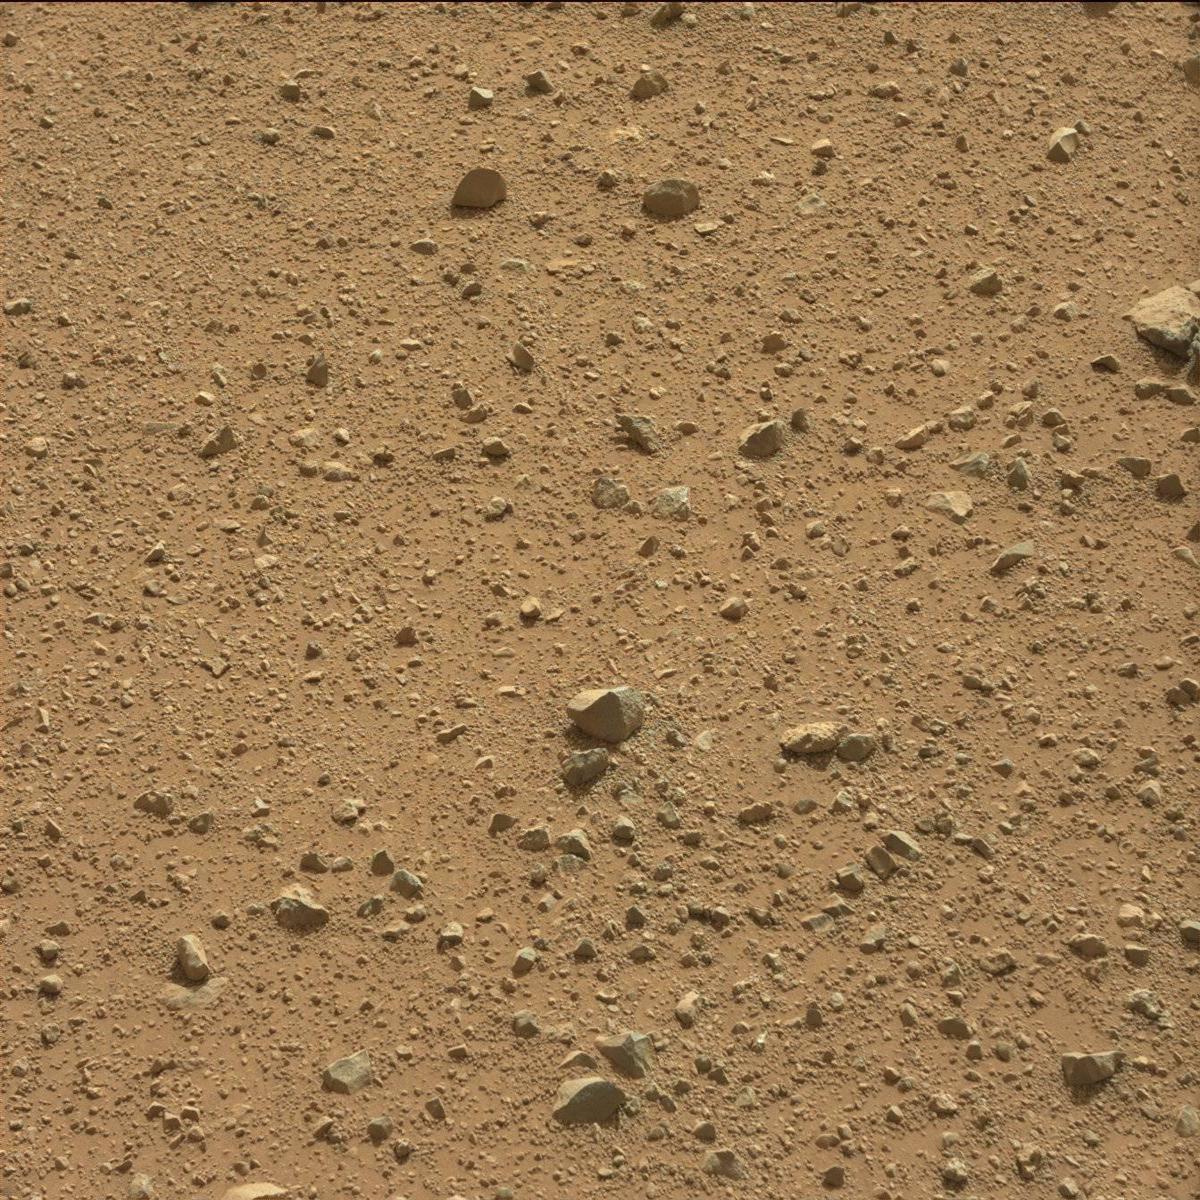
Terrain classes present: Bedrock, Rock, Sand / Soil